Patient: sex F, age 58
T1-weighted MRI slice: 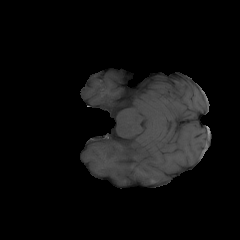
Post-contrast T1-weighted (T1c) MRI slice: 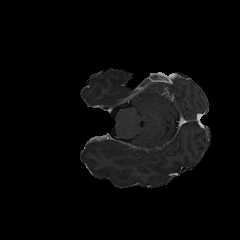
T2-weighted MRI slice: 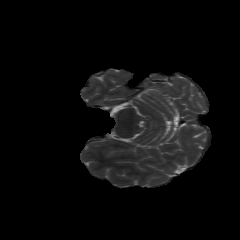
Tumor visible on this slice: no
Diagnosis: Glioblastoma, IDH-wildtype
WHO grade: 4